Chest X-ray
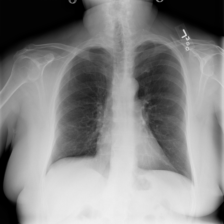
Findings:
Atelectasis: negative
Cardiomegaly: negative
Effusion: negative
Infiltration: negative
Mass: negative
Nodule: positive
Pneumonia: negative
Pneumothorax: negative
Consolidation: negative
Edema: negative
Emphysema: negative
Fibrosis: negative
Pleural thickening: negative
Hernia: negative